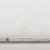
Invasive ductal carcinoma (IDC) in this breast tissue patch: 0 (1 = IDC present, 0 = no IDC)